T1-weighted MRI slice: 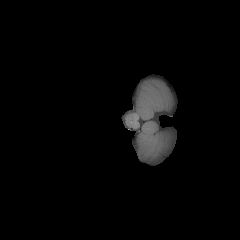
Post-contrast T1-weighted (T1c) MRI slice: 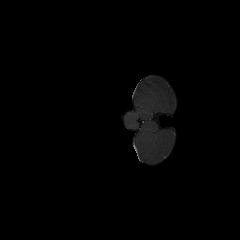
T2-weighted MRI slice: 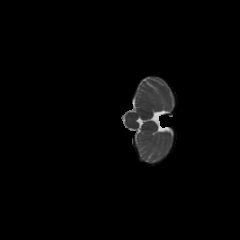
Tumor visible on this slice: no